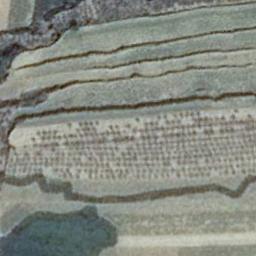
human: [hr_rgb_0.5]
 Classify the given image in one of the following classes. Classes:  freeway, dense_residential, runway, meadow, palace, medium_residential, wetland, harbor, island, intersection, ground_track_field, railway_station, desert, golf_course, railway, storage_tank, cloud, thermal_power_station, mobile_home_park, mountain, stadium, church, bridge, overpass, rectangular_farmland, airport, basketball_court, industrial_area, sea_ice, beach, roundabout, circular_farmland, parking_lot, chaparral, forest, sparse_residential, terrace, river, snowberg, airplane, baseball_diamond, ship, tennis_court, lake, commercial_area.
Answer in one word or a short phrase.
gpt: terrace